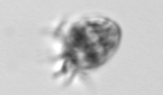
Label: Ciliophora